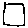
Label: square